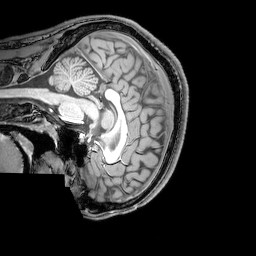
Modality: T1w
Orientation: sagittal
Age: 23
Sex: male
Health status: healthy
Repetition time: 0.081 s
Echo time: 0.037 s